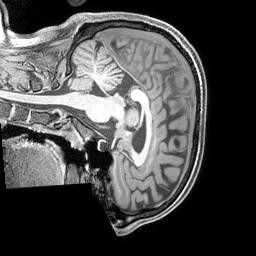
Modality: T1w
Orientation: sagittal
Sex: male
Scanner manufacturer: siemens
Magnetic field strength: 3 T
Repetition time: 2.3 s
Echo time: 0.00226 s